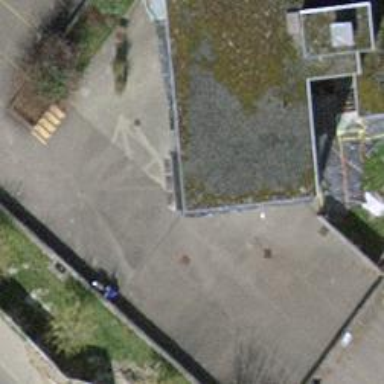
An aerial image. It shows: Kindergarten.